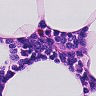
Metastatic tissue present: no